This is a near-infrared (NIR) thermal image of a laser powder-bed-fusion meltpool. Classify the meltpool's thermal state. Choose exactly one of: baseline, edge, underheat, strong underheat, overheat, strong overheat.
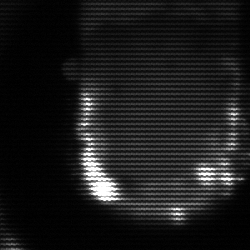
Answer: baseline